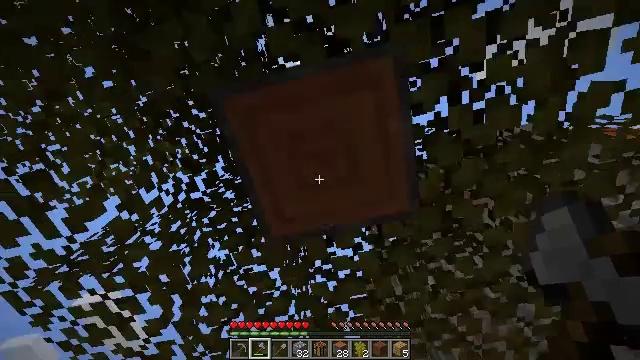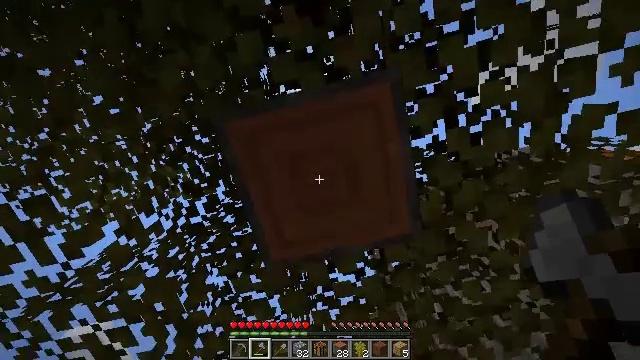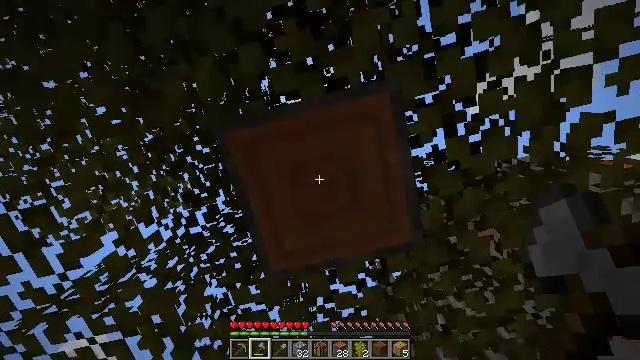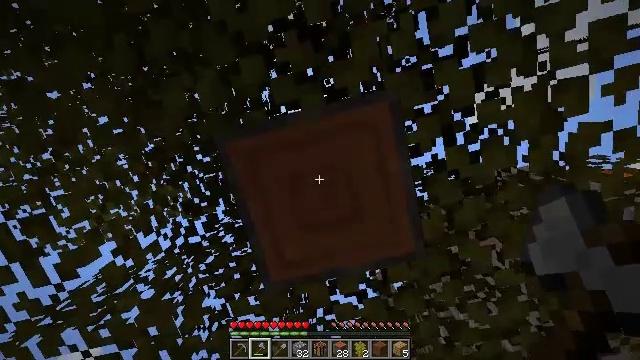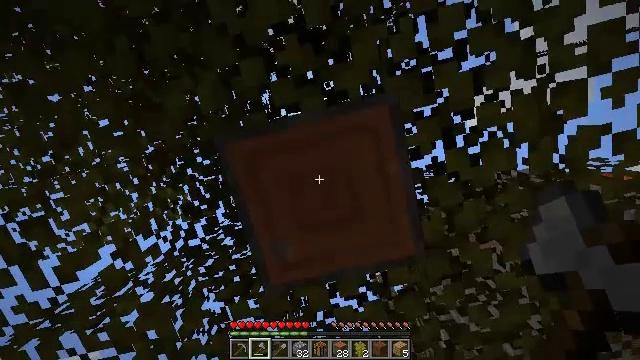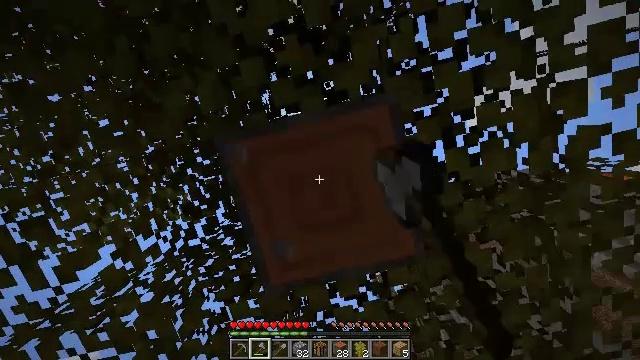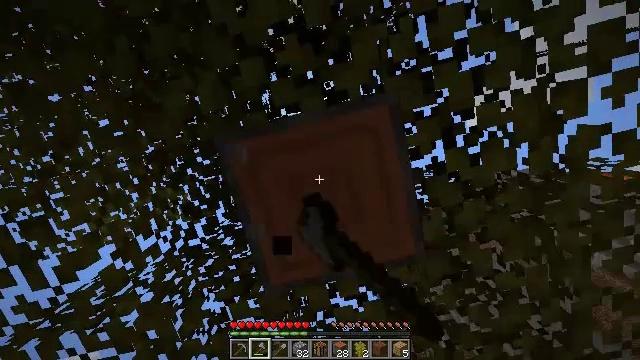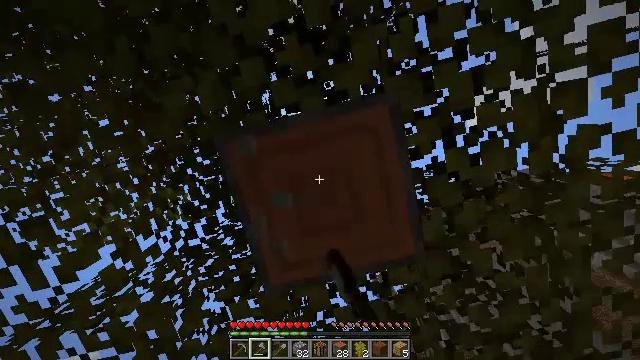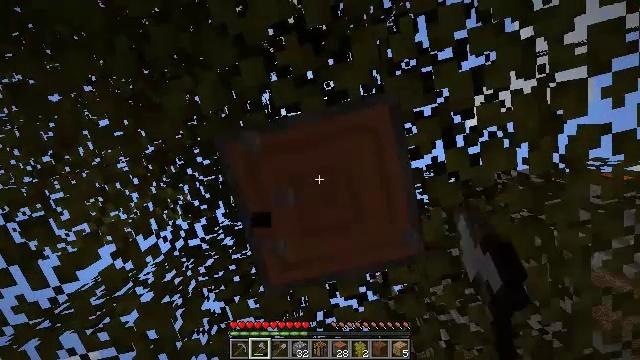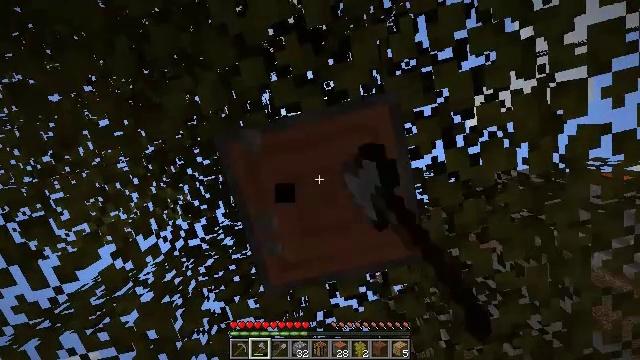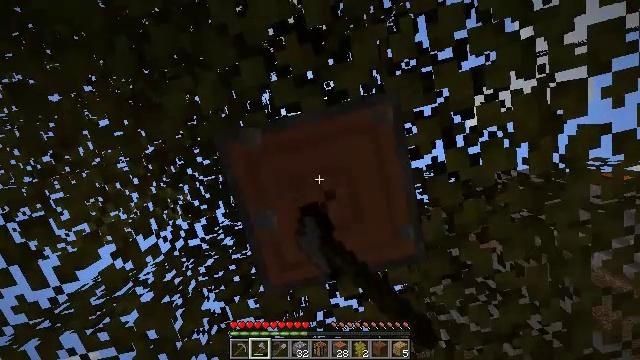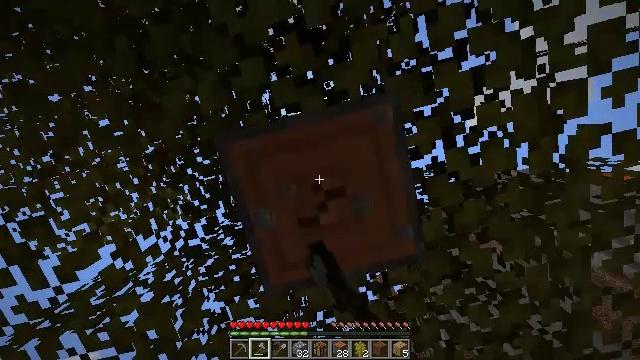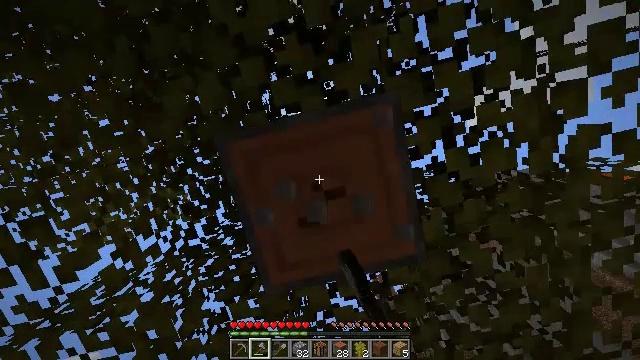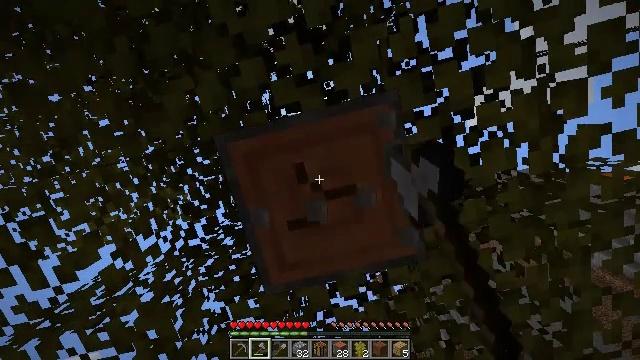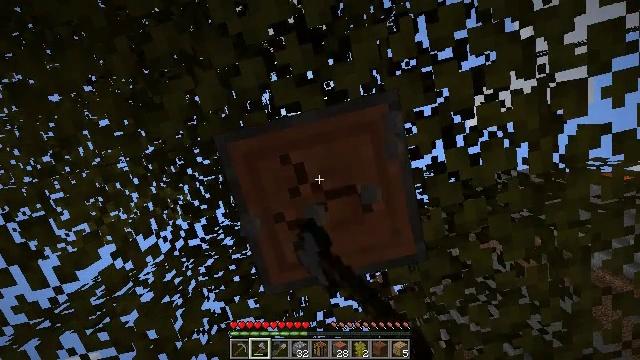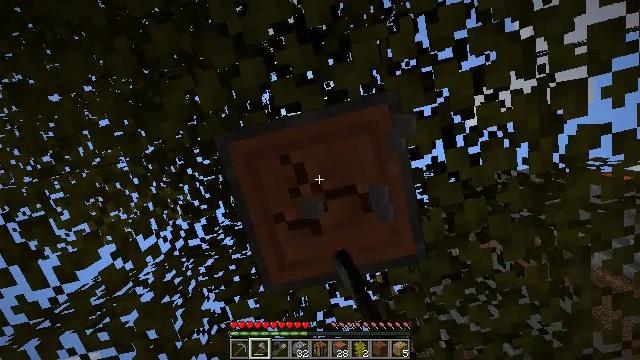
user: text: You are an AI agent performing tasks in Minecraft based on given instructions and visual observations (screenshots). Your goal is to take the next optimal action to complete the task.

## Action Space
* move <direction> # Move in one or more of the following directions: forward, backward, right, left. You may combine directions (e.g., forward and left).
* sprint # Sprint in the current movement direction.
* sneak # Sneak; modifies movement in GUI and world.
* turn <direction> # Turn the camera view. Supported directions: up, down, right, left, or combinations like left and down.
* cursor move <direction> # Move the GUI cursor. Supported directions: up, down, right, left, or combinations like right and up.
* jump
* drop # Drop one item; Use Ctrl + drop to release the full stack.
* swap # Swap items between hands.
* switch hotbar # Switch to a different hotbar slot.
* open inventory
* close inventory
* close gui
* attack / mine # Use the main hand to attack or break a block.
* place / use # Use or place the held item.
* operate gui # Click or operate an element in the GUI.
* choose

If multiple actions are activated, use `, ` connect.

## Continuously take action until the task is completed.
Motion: motion action
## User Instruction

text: Collect acacia logs by breaking the tree.
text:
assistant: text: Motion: turn up
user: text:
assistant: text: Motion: turn up
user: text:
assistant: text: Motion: turn up
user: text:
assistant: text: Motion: attack / mine
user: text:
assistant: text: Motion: attack / mine
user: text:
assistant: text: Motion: attack / mine
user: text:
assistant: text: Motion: attack / mine
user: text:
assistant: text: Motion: attack / mine
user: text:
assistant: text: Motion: attack / mine
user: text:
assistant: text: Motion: attack / mine
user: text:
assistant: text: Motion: attack / mine
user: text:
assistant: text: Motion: attack / mine
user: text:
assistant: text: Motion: attack / mine
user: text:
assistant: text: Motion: attack / mine
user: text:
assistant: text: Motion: attack / mine
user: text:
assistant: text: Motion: attack / mine
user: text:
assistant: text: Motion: attack / mine
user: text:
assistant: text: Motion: attack / mine
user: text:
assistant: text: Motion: attack / mine
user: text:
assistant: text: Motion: attack / mine
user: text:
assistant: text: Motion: attack / mine
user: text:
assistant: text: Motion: attack / mine
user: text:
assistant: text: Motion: attack / mine
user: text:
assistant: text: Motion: attack / mine
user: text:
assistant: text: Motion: attack / mine
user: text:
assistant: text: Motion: attack / mine
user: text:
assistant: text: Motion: attack / mine
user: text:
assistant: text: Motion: attack / mine